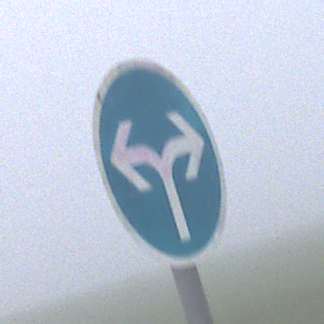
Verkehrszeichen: VorgeschriebeneFahrtrichtungRechtsOderLinks
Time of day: MorningAfternoon
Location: Outdoor (RoadRail)
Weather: Overcast
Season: NotSpecified
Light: Natural